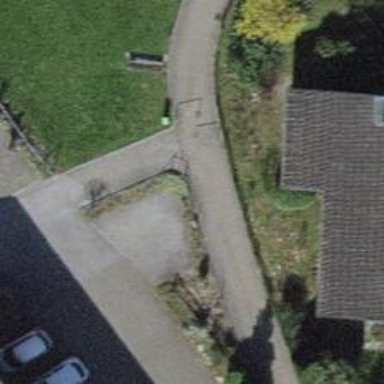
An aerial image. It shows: Path.